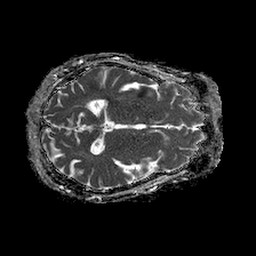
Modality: ADC
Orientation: axial
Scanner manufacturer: philips
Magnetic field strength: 1.5 T
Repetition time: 4.6 s
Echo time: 0.08631 s